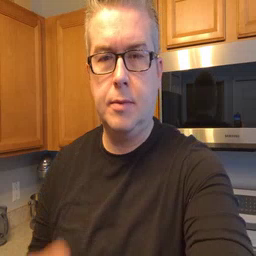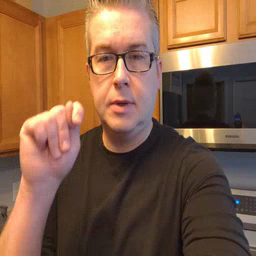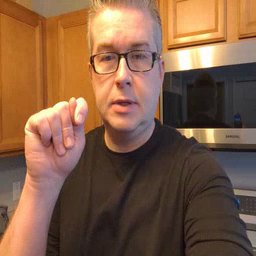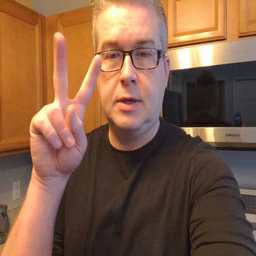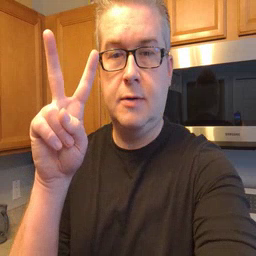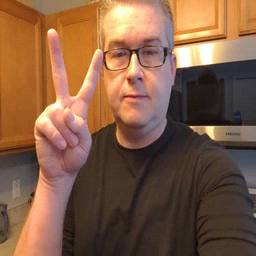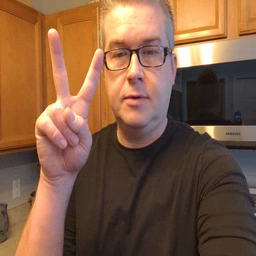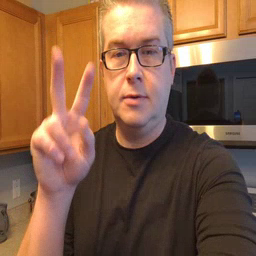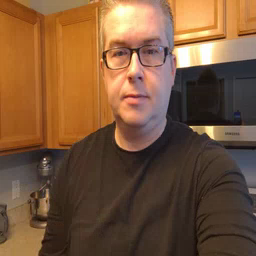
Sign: TV